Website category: sports
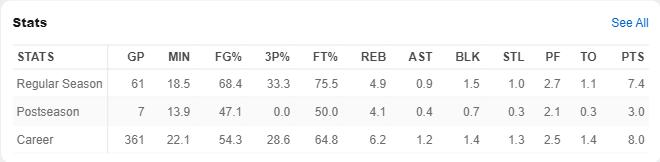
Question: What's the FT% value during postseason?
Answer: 50.0

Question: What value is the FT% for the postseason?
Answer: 50.0

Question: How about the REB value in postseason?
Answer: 4.1

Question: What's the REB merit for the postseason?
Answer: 4.1

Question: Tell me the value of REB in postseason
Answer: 4.1

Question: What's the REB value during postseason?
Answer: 4.1

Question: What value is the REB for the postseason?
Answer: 4.1

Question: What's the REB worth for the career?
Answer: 6.2

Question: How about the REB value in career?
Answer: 6.2

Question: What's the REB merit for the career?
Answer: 6.2

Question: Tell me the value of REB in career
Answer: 6.2

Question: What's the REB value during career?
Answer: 6.2

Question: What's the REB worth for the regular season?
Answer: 4.9

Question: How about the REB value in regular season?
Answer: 4.9

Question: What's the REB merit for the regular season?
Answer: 4.9

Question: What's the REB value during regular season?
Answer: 4.9

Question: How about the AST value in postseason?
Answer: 0.4

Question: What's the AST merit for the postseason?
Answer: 0.4

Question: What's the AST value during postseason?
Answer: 0.4

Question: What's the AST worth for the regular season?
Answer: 0.9

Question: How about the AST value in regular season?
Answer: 0.9

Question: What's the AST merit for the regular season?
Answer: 0.9

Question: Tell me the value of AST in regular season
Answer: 0.9

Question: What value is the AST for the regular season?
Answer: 0.9

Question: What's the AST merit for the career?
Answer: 1.2

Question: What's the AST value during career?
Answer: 1.2

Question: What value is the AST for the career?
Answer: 1.2

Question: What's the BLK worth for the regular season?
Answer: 1.5

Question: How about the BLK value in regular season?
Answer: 1.5

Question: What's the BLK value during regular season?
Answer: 1.5

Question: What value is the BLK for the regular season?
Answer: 1.5

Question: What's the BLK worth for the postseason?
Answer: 0.7

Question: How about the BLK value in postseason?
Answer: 0.7

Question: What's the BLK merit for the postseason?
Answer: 0.7

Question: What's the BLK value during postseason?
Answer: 0.7

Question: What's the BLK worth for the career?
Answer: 1.4

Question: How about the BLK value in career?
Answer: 1.4

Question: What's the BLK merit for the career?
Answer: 1.4

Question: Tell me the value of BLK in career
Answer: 1.4

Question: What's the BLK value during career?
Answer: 1.4

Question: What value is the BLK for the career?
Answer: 1.4

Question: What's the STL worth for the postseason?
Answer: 0.3

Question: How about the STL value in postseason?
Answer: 0.3

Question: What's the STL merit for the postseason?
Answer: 0.3

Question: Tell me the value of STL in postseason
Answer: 0.3

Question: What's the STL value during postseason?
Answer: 0.3

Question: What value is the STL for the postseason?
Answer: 0.3

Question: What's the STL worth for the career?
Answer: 1.3

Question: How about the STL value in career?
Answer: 1.3

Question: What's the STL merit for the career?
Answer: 1.3

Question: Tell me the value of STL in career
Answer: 1.3

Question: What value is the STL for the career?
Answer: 1.3

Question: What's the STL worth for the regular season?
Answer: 1.0

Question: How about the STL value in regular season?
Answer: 1.0

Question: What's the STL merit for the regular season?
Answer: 1.0

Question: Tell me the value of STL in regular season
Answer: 1.0

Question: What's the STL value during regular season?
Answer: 1.0

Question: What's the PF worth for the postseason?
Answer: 2.1

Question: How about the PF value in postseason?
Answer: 2.1

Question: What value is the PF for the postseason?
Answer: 2.1

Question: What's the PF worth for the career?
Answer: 2.5

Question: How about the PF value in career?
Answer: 2.5

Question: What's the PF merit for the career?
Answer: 2.5

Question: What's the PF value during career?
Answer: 2.5